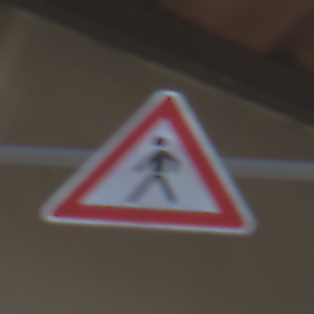
Verkehrszeichen: FussgaengerRechts
Umgebung: Outdoor, Urban
Tageszeit: MorningAfternoon
Wetter: Clear
Licht: Natural
Jahreszeit: NotSpecified
Kontrast: HighContrast